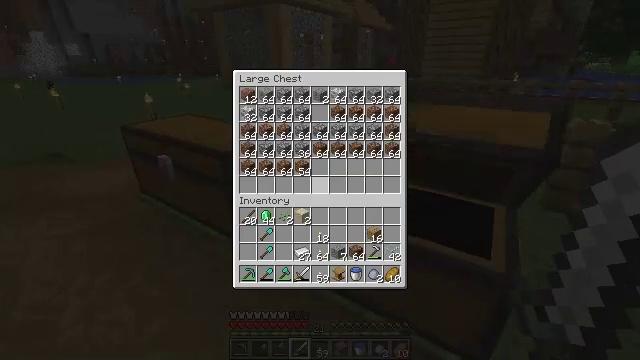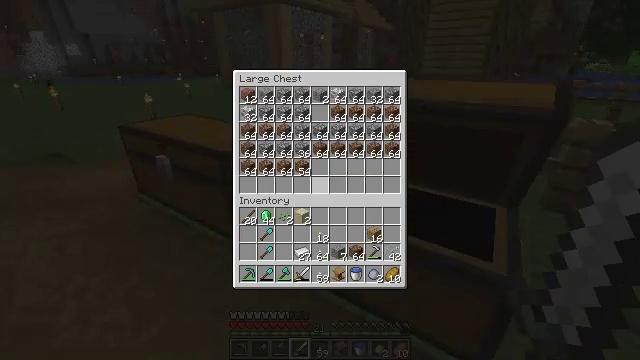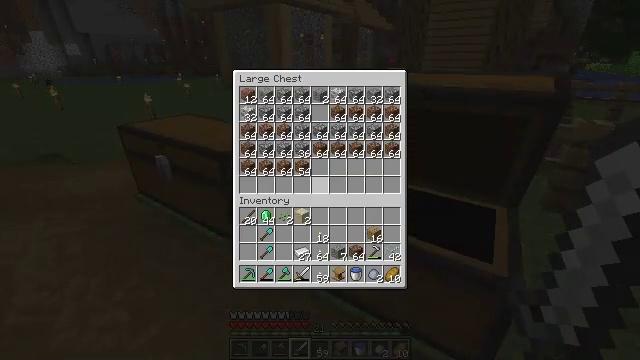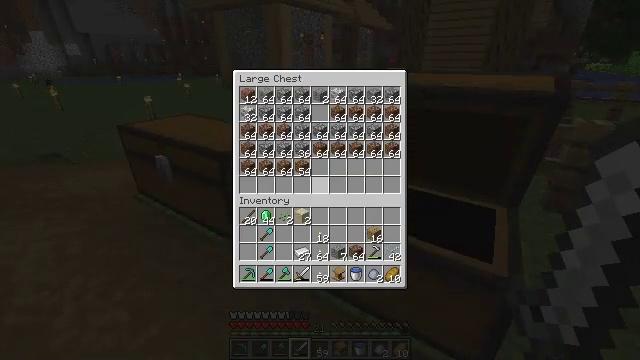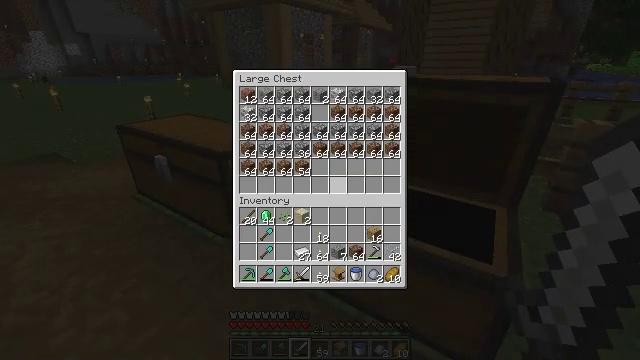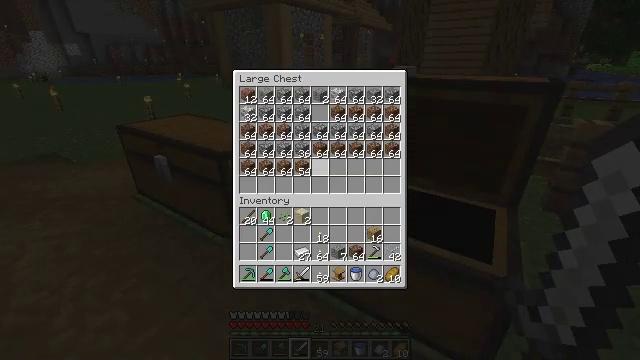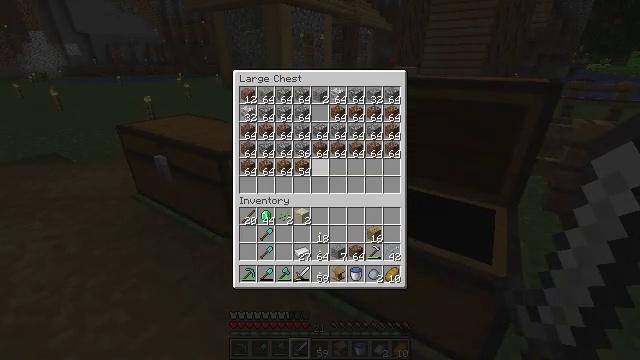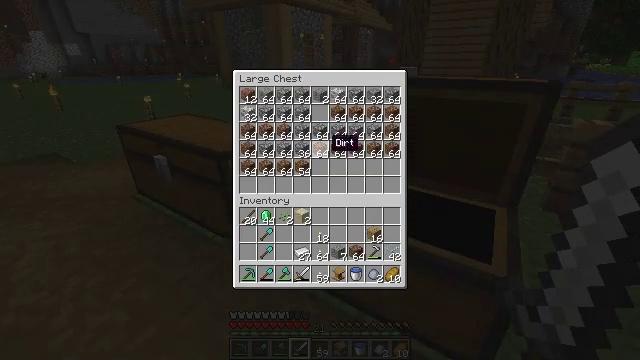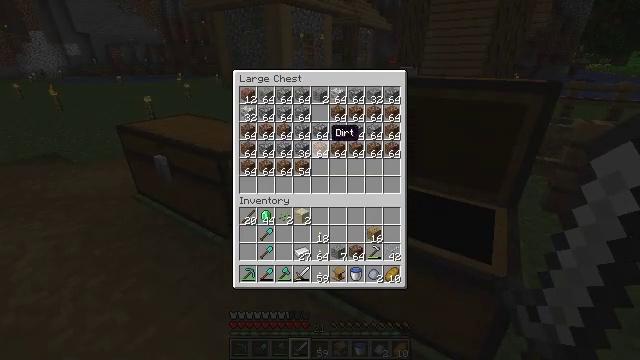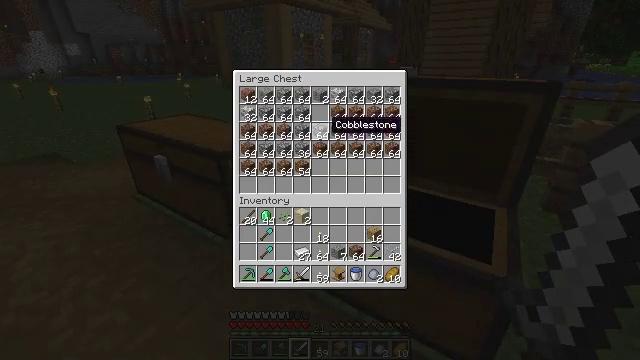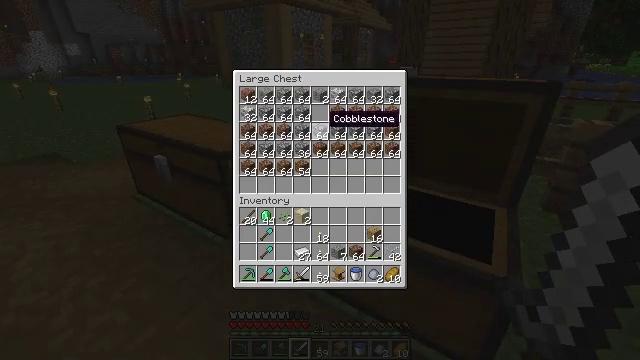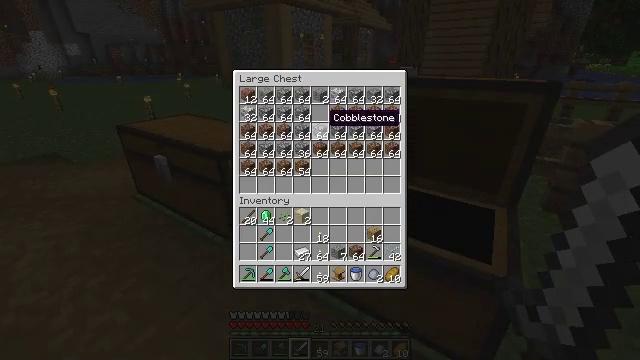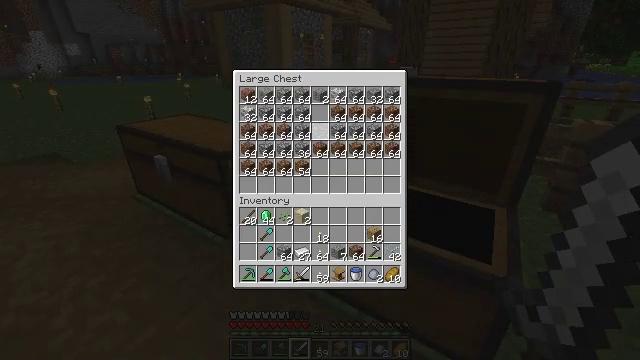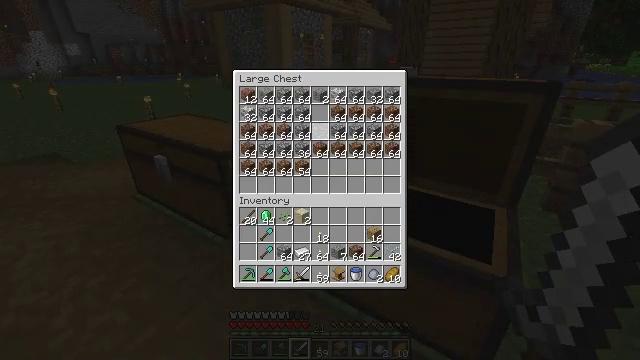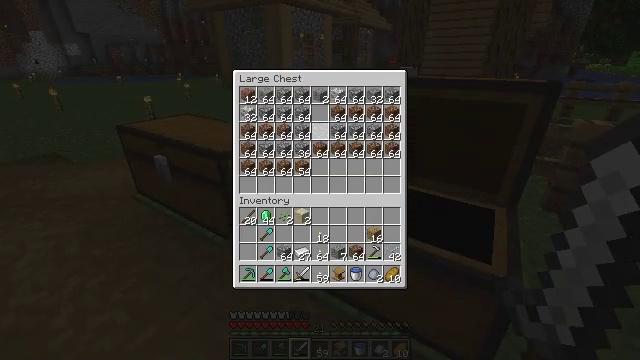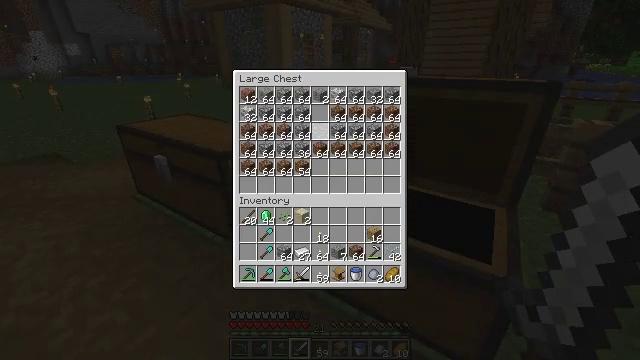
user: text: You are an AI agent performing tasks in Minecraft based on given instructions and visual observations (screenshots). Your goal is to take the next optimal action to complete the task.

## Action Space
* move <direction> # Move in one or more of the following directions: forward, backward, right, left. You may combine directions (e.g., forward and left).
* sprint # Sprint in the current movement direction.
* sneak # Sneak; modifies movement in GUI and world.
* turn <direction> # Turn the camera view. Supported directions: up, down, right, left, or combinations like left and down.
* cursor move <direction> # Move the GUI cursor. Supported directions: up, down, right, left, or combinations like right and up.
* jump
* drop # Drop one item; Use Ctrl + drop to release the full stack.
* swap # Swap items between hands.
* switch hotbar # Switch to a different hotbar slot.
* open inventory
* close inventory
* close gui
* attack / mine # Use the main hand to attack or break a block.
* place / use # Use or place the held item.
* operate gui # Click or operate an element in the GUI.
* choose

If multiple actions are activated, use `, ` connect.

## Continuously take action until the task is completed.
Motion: motion action
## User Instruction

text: Break the sugar cane.
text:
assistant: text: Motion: no_op
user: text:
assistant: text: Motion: no_op
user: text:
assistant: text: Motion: no_op
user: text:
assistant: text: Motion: no_op
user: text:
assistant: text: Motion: no_op
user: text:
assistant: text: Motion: sneak, cursor move up
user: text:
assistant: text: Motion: sneak, cursor move up
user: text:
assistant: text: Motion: sneak, cursor move up
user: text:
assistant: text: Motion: sneak, cursor move up
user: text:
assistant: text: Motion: sneak
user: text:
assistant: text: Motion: sneak
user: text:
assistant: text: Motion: sneak, choose
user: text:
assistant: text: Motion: sneak, choose
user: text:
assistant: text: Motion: sneak, choose
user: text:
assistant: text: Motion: sneak, choose
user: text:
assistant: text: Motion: sneak
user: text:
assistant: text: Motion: no_op
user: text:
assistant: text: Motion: turn right, close gui
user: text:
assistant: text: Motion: turn right and down
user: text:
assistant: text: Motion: turn right
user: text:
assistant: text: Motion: turn right and up
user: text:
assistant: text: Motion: move forward, turn right and up
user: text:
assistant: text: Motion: move forward, turn right
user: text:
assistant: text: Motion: move forward
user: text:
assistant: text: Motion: move forward
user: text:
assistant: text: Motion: move forward
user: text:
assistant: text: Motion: move forward
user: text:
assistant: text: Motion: move forward, turn left and up
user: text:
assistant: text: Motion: move forward and move left
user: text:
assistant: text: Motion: move forward and move left